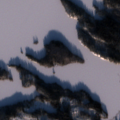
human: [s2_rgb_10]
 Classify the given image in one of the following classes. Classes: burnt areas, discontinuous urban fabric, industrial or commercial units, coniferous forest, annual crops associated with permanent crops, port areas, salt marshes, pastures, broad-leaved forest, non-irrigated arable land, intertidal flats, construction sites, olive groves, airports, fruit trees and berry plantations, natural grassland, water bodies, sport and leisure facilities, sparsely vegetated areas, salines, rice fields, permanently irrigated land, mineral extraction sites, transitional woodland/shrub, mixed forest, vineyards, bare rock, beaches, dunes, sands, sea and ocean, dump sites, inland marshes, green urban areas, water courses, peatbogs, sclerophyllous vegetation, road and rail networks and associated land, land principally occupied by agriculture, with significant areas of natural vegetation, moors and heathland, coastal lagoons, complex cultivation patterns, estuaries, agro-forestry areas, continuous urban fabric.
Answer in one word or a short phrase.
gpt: coniferous forest, mixed forest, water bodies